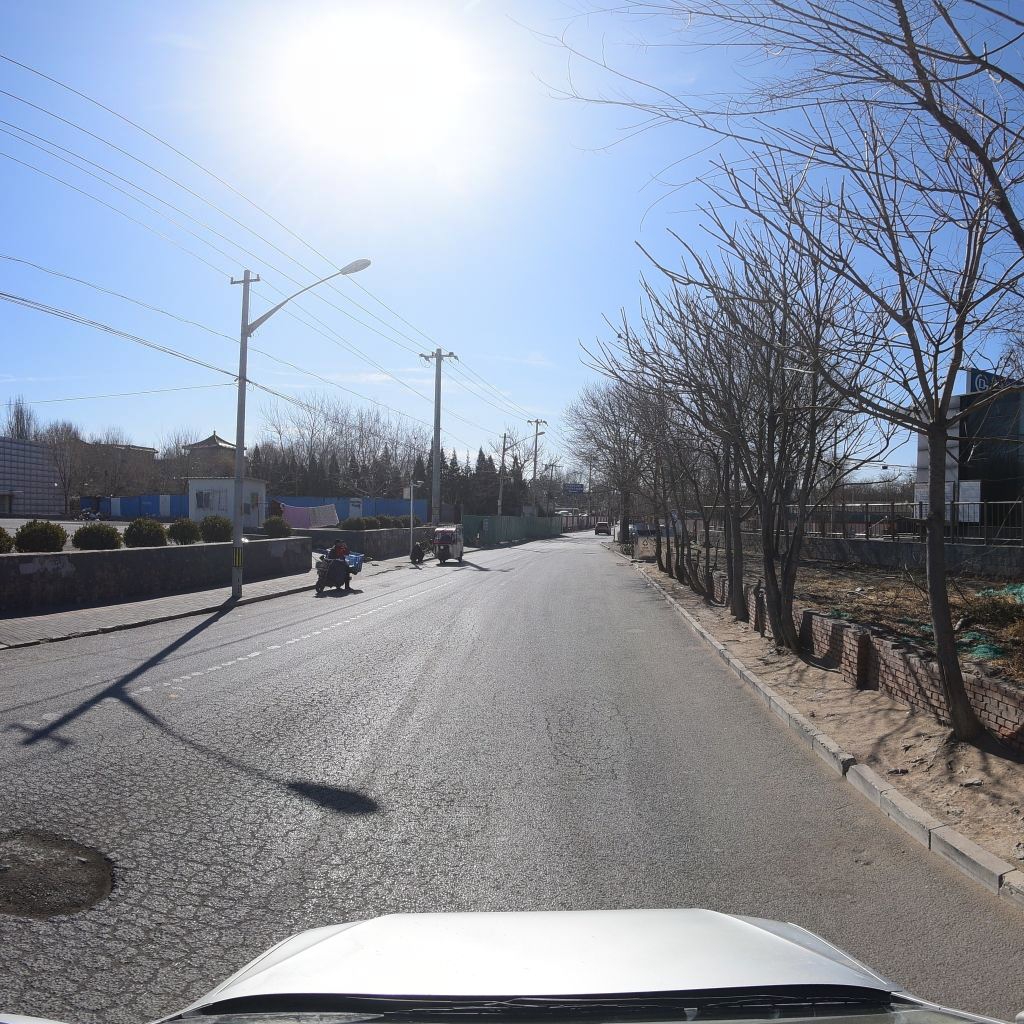
Region: Fengtai
Road damage annotations: alligator crack, alligator crack, pothole